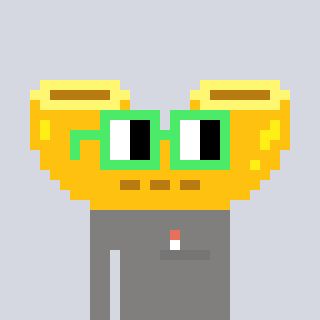
a pixel art character with square light green glasses, a macaroni-shaped head and a bluegrey-colored body on a cool background